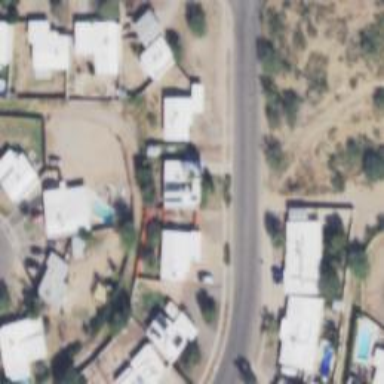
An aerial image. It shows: Alley classified as service road.